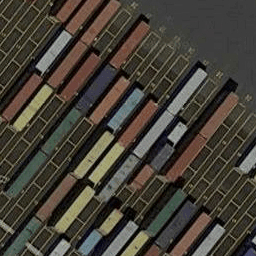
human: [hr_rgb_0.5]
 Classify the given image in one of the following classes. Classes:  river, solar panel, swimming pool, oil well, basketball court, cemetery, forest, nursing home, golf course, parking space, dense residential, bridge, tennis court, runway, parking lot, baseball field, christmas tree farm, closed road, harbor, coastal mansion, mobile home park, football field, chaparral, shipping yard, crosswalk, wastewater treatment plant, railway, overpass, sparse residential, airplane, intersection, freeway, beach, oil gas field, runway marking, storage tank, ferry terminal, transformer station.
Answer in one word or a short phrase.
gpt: shipping yard